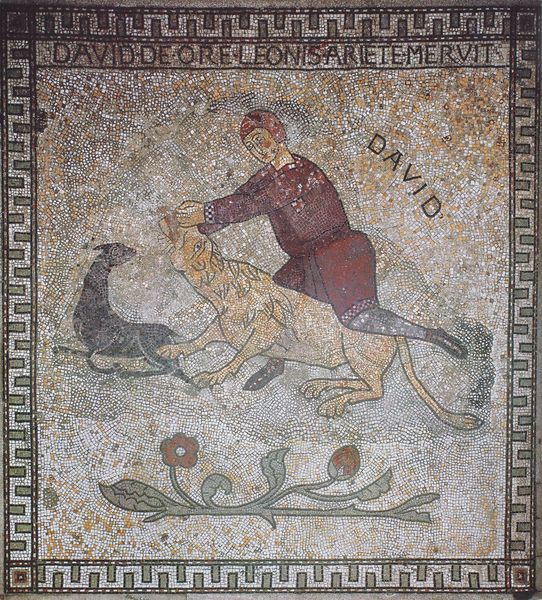
Titel: St. Gereon in Köln
Standort: Köln, St. Gereon (EU - D - NRW)
Schlagwörter: kampf, mann, wolf, gelb, blume, blumen, schwarz, hund, rot, tier, muster, ornament, kappe, mütze, rahmen, stein, bild, boden, reiten, schrift, rand, bordüre, ramen, junge, foto, tulpe, blut, text, mosaik, kämpfen, löwen, hirsch, reh, maul, löwe, david, ziege, meander, römisch, ringen, latein, beschriftet, tiger, löwengrube, rangeln, florale elemente, mosaic, sodomi